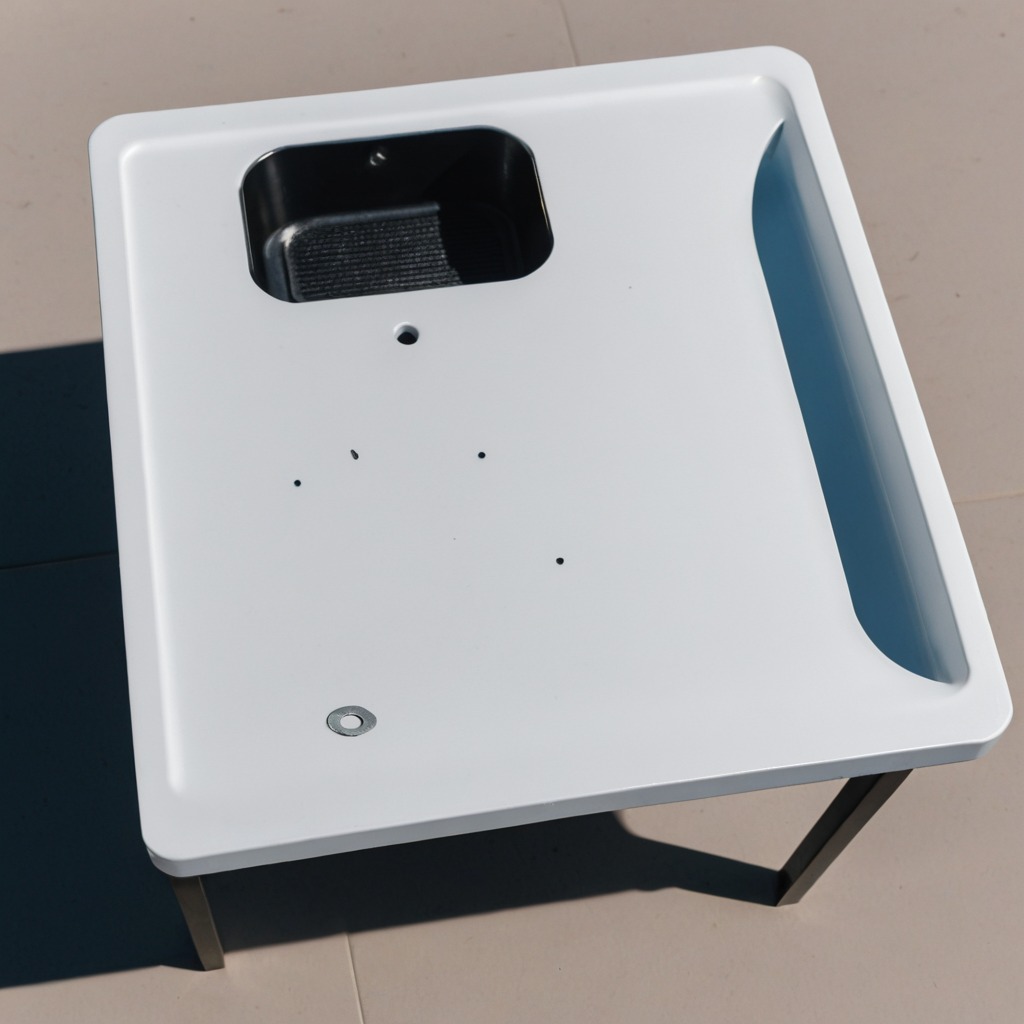
A flat metal washer is lying on the table.